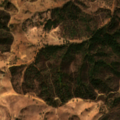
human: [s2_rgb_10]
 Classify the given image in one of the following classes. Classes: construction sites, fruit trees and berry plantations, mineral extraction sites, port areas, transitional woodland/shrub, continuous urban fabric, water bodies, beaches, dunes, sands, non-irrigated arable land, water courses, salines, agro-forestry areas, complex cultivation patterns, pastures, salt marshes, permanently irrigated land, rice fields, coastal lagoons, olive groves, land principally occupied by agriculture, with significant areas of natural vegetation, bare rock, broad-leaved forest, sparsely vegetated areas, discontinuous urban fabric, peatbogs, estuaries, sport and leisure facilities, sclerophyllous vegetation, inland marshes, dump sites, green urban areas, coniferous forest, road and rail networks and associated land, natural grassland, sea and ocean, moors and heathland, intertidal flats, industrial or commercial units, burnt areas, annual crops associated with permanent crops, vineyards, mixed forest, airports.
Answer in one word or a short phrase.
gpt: land principally occupied by agriculture, with significant areas of natural vegetation, broad-leaved forest, transitional woodland/shrub